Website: crate-barrel
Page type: review-order
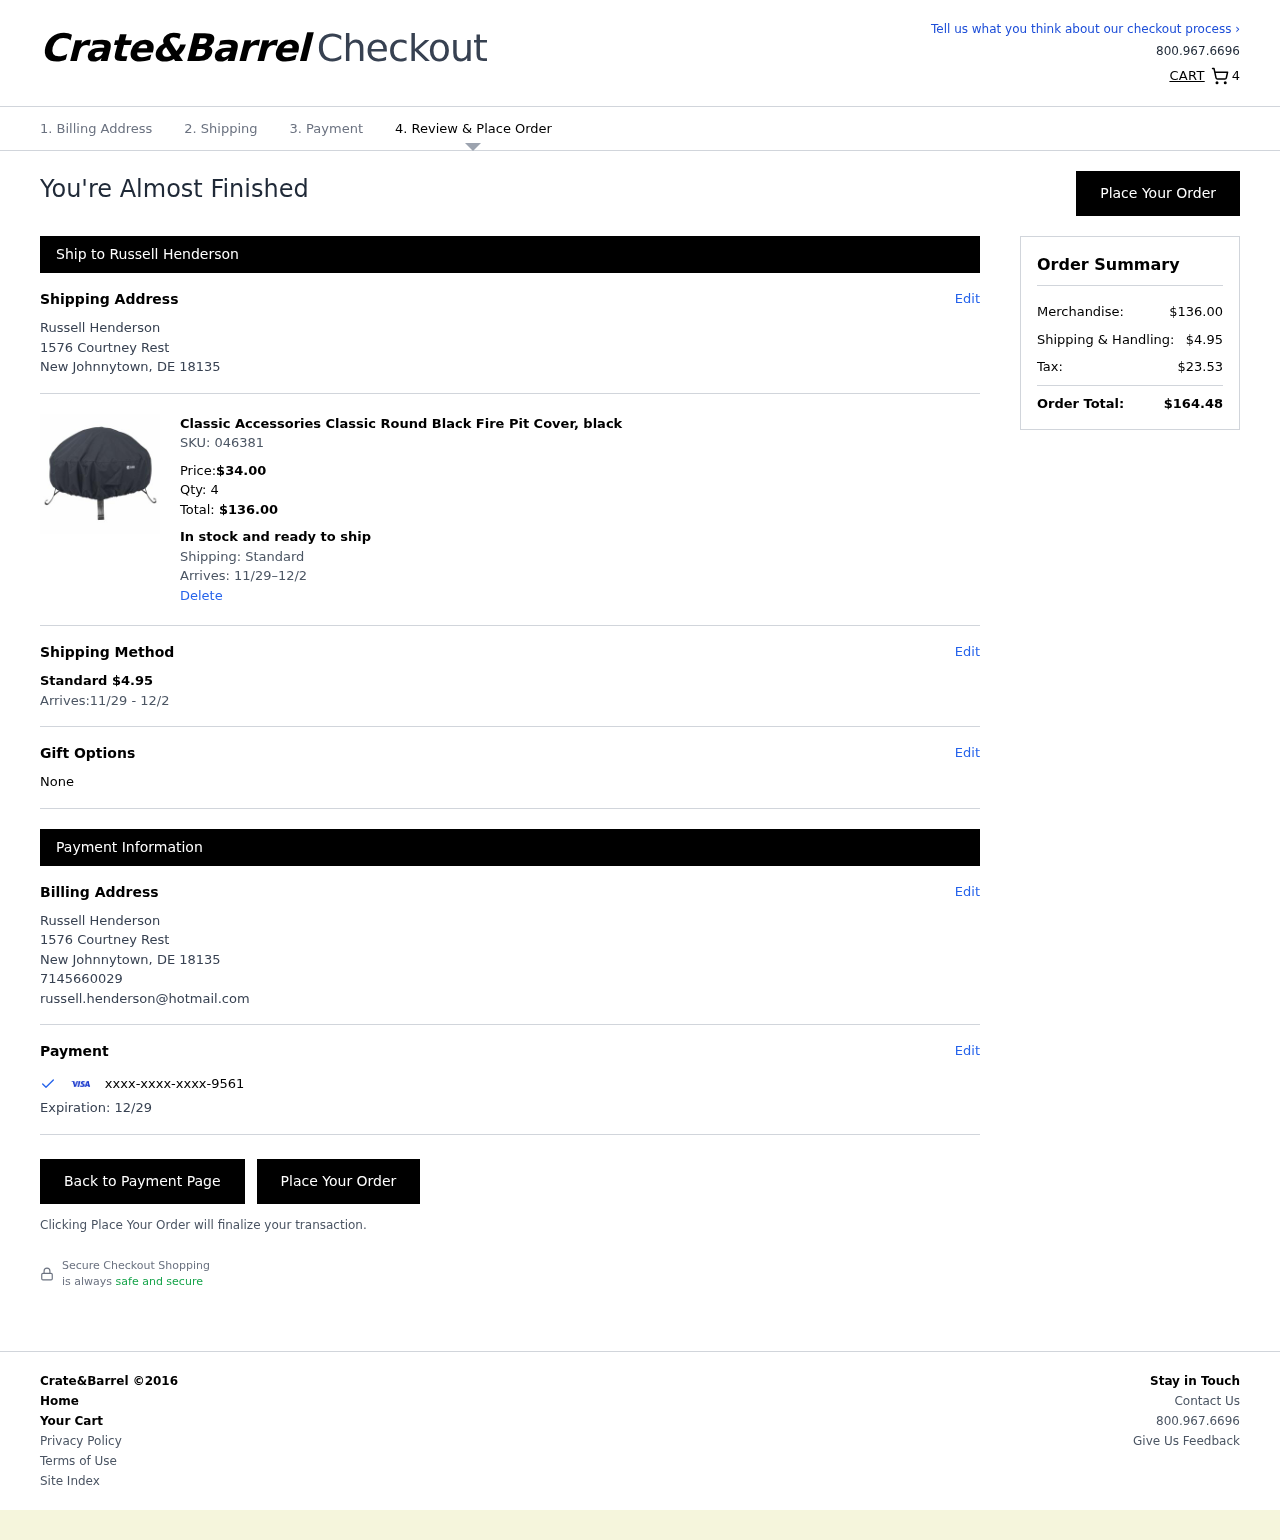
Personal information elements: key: PII_CARD_EXPIRY
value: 12/29
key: PII_CARD_LAST4
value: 9561
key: PII_EMAIL
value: russell.henderson@hotmail.com
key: PII_FULLNAME
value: Russell Henderson
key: PII_PHONE
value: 7145660029
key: PII_FIRSTNAME
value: Russell
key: PII_LASTNAME
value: Henderson
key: PII_FULLNAME2
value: Russell Henderson
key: PII_FULLNAME3
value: Russell Henderson
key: PII_FIRSTNAME2
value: Russell
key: PII_FIRSTNAME3
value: Russell
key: PII_LASTNAME2
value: Henderson
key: PII_LASTNAME3
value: Henderson
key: PII_FIRSTNAME_DERIVED
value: Russell
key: PII_LASTNAME_DERIVED
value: Henderson
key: PII_FULLNAME_DERIVED
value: Russell Henderson
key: PII_NAME_FULL_DERIVED
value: Russell Henderson
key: PII_STREET
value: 1576 Courtney Rest
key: PII_CITY
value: New Johnnytown
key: PII_GIFT_FIRSTNAME
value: John
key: PII_STATE_ABBR
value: DE
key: PII_POSTCODE
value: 18135
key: PII_POSTCODE_FULL
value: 18135
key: PII_POSTCODE_NUMERIC
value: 18135
Product elements: key: PRODUCT1_NAME
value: Classic Accessories Classic Round Black Fire Pit Cover, black
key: PRODUCT1_PRICE
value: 34
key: PRODUCT1_QUANTITY
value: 4
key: PRODUCT1_TOTAL
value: $136.00
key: PRODUCT_SKU_ID
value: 046381
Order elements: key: ORDER_NUM_ITEMS
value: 4
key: ORDER_DELIVERY_RANGE
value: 11/29–12/2
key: ORDER_SHIPPING_COST2
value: $4.95
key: ORDER_DELIVERY_RANGE2
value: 11/29 - 12/2
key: ORDER_SUBTOTAL
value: $136.00
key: ORDER_SHIPPING_COST3
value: $4.95
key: ORDER_TAX
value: $23.53
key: ORDER_TOTAL
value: $164.48